Question:
HI I have requirement to Implement Next and Previous functionality in the MKMapAnnotationView as shown in the Image.I have got reference from <URL> for making custom annotation but how can i change the next or previous annotation by clicking Next and Previous button.Please provide some Hint or idea regarding this.I am stack at this point.
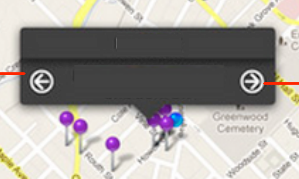
Answer: For that you can use the 'rightCalloutAccessoryView' and 'leftCalloutAccessoryView'.
Here an example how to use the 'rightCalloutAccessoryView'.
'''
-(MKAnnotationView*)mapView:(MKMapView *)mapView viewForAnnotation: (id<MKAnnotation>)annotation {
if ([annotation isKindOfClass: [MKUserLocation class]]) {
return nil;
}
static NSString* AnnotationIdentifier = @"AnnotationIdentifier";
MKPinAnnotationView *pinView = [[MKPinAnnotationView alloc] initWithAnnotation:annotation reuseIdentifier:AnnotationIdentifier];
[pinView setCanShowCallout:YES];
if([annotation isKindOfClass:[ASPinAnnotation class]])
{
[pinView setPinColor:MKPinAnnotationColorRed];
}
else if([annotation isKindOfClass:[ASAddAutomatPin class]])
{
UIButton *rightButton = [UIButton buttonWithType:UIButtonTypeDetailDisclosure];
[rightButton setTitle:[annotation title] forState:UIControlStateNormal];
[pinView setRightCalloutAccessoryView:rightButton];
[pinView setPinColor:MKPinAnnotationColorPurple];
}
'''
And to get notified when a calloutAccessoryView is tapped you have to use this function in your delegate:
'''
-(void)mapView:(MKMapView *)mapView annotationView:(MKAnnotationView *)view calloutAccessoryControlTapped:(UIControl *)control
{
if([(UIButton*)control buttonType] == UIButtonTypeDetailDisclosure)
{
ASAddViewController *addController = [[ASAddViewController alloc] init];
UINavigationController *navController = [[UINavigationController alloc] initWithRootViewController:addController];
[addController setDelegate:self];
[self.controller presentViewController:navController animated:YES completion:nil];
}
}
'''